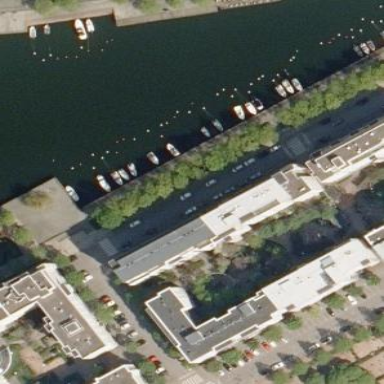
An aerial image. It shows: Street-side parking area.